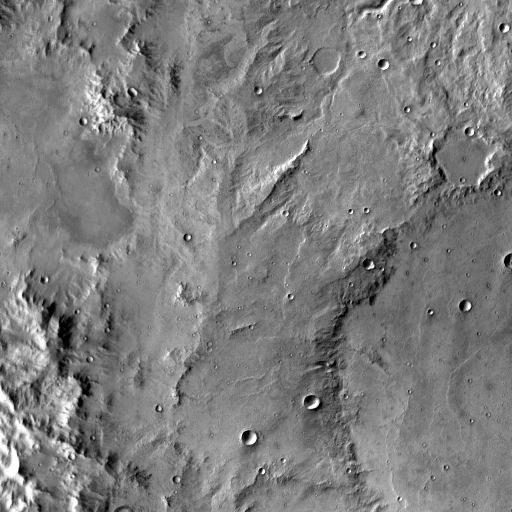
Crater classes present: Background, Other, Buried